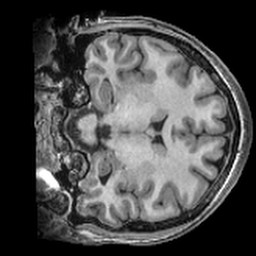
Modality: T1w
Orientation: coronal
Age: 27
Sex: female
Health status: ill
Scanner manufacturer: ge
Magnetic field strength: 3 T
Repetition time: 0.008164 s
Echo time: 0.003184 s